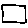
Label: square